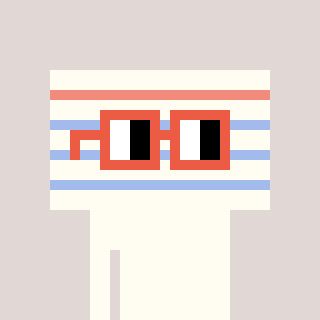
a pixel art character with square orange glasses, a empty notebook page-shaped head and a grayscale-colored body on a warm background